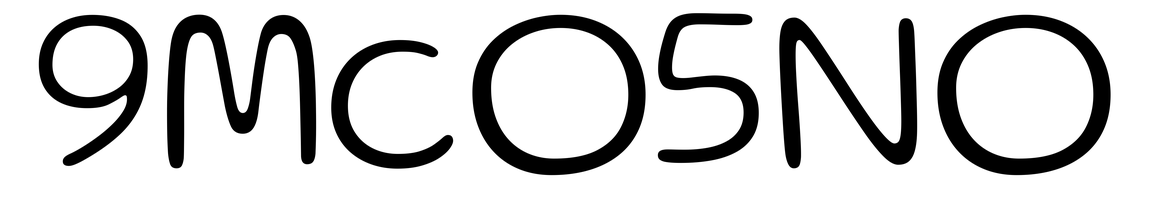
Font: Gluten_ExtraLight